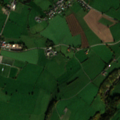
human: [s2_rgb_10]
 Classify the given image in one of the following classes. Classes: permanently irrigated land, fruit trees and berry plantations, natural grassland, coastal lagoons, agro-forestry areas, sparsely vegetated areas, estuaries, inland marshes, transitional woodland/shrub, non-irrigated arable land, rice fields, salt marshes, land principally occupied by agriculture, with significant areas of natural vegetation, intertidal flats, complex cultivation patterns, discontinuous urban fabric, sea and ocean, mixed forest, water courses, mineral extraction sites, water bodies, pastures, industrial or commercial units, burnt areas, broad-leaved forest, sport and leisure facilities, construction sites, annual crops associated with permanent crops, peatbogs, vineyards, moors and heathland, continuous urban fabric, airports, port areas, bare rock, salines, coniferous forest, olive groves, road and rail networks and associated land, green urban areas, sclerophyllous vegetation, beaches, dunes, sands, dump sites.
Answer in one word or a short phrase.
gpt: discontinuous urban fabric, pastures, complex cultivation patterns